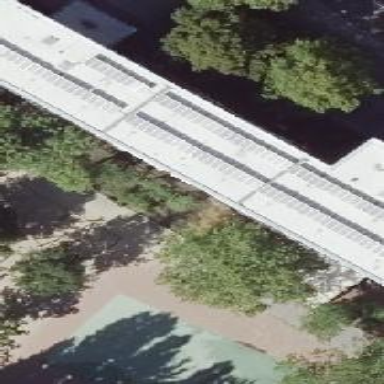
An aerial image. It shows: School building with flat roof.